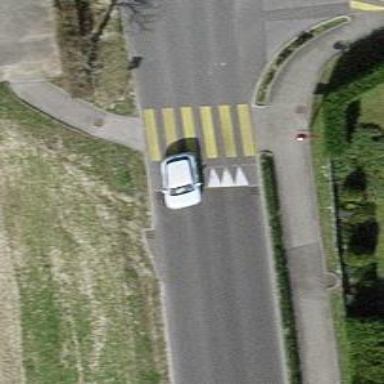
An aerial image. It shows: Traffic hump for calming the traffic.